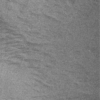
Label: not_dusty